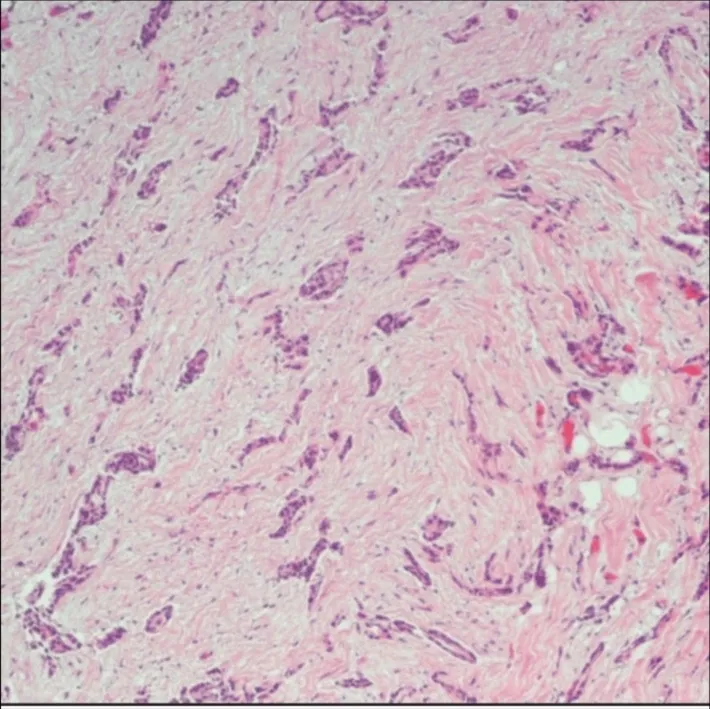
Biopsy showed infiltrating cords, tubules, and nests of neoplastic cells with low nuclear grade and no necrosis (magnification x40).
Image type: pathology (h&e)